Question: How can I execute the code below, based on the (JSON) text displayed in combobox1?
So everything in column A shows up as an option in combobox1. When in combobox1 a certain option gets selected I would like to excecute the code below based on the selected option.
For example if '"Cat": Leonardo",' gets selected in combobox1 the code below needs to be excecuted for '"Cat": Leonardo",' in column A.
'''
Sub Combobox1text()
Dim sh As Worksheet, lastRow As Long, arr, i As Long
Set sh = ActiveSheet
lastRow = sh.Range("A" & sh.Rows.Count).End(xlUp).Row
arr = sh.Range("A1:A" & lastRow).Value
For i = 1 To UBound(arr)
arr(i, 1) = ReplaceString(arr(i, 1))
Next i
sh.Range("A1").Resize(UBound(arr), 1).Value = arr
Dim lrw As Long
Dim rng As Range
lrw = Range("A1").End(xlDown).Row
For Each rng In Range("A1:A" & lrw)
If (InStr(1, LCase(rng), "anycombobox1text") > 0) Then
rng.Offset(0, 1) = rng
End If
Next
End Sub
Function ReplaceString(strVal) As String
If Left(strVal, 8) = """""" Then
ReplaceString = Split(strVal, ":")(0) & ": """""
Else
ReplaceString = Split(strVal, ":")(0) & ": """","
End If
End Function
'
'''
<URL>
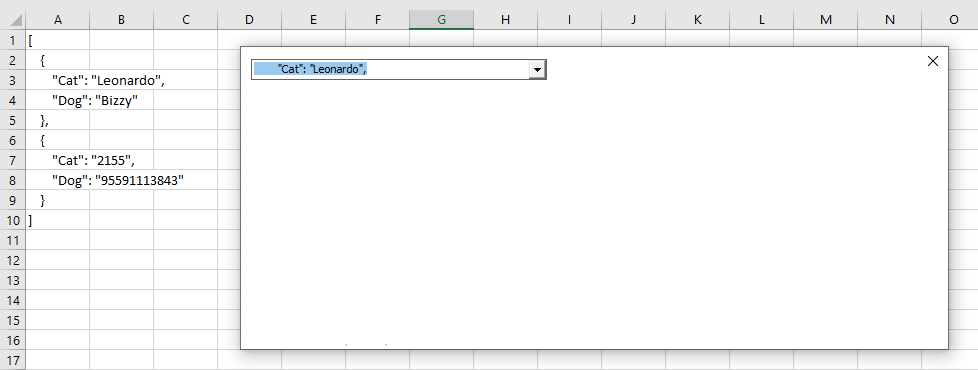
Answer: If I'm understanding correctly, you would like to replace "anycombobox1text" with whatever the value of your ComboBox is. You can do this with "UserForm1.ComboBox1.Value". You may also want to add a ComboBox1_Change sub to your code. Something like this:
'''
Private Sub ComboBox1_Change()
Combobox1text
End Sub
Sub Combobox1text()
Dim sh As Worksheet, lastRow As Long, arr, i As Long
Set sh = ActiveSheet
lastRow = sh.Range("A" & sh.Rows.Count).End(xlUp).Row
arr = sh.Range("A1:A" & lastRow).Value
For i = 1 To UBound(arr)
arr(i, 1) = ReplaceString(arr(i, 1))
Next i
sh.Range("A1").Resize(UBound(arr), 1).Value = arr
Dim lrw As Long
Dim rng As Range
lrw = Range("A1").End(xlDown).Row
For Each rng In Range("A1:A" & lrw)
If (InStr(1, LCase(rng), UserForm1.ComboBox1.Value) > 0) Then
rng.Offset(0, 1) = rng
End If
Next
End Sub
Function ReplaceString(strVal) As String
If Left(strVal, 8) = """""" Then
ReplaceString = Split(strVal, ":")(0) & ": """""
Else
ReplaceString = Split(strVal, ":")(0) & ": """","
End If
End Function
'''
Alternatively, you can pass the value as a parameter. Also, if Combobox1text is in the UserForm then you can shorten it to ComboBox1.Value.
The below code will remove the value of the selected XML element and trim away the spaced. If you want the spaces just remove the Trim() wrapper.
'''
Sub Combobox1text()
If InStr(ComboBox1.Value, ":") = 0 Then Exit Sub
Dim sh As Worksheet, lastRow As Long, arr, i As Long
Set sh = ActiveSheet
lastRow = sh.Range("A" & sh.Rows.Count).End(xlUp).Row
' Remove value of selected key/value pair
For Each cell In Range("A1:A" & lastRow)
If cell.Value = ComboBox1.Value Then
cell.Value = Trim(Mid(cell.Value, 1, InStr(cell.Value, ":")))
End If
Next cell
' Reset ComboBox1 List
ComboBox1.List = Sheets(1).Range("A1:A10").Value
End Sub
'''
<URL>